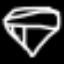
Label: diamond